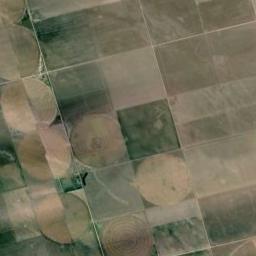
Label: circular_farmland